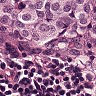
Metastatic tissue present: yes